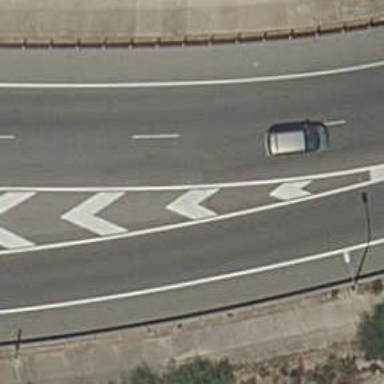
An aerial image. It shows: Motorway link.